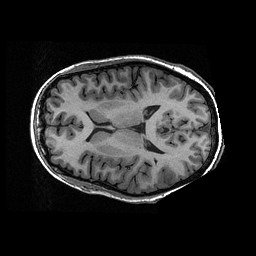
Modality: T1w
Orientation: axial
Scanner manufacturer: ge
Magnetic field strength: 3 T
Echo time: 0.00318 s